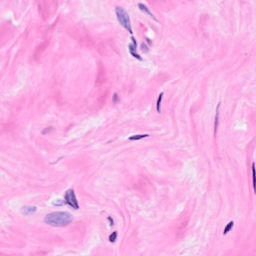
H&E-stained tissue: Breast